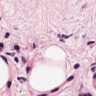
Metastatic tissue present: no